Question: I need to show an additional image once the user hovers over button. How would you go around doing this ideally just using CSS.
You can see what I need exactly on the image below, when the users hovers on the brochure button, the view brochure button appears.

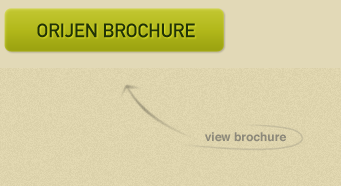
Answer: with css alone, if you can put an element inside the hovered object, you can do like this:
fiddle here: <URL>
html:
'''
<div id="one">all the time
<div id="two">only on hovering one</div>
</div>
'''
css:
'''
#two{
display: none;
}
#one:hover #two{
display: block;
}
'''